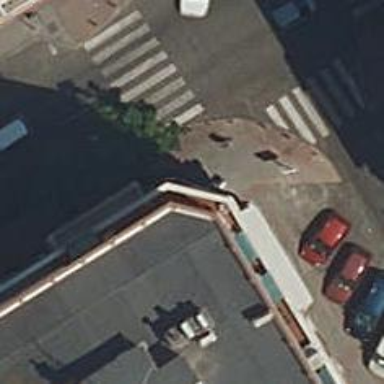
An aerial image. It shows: Kerb barrier.